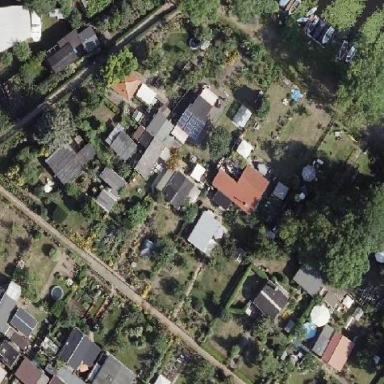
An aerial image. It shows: Plot in the allotments surrounded by hedge.